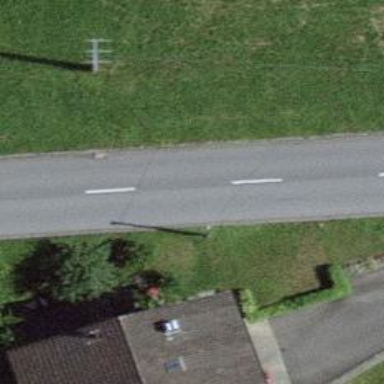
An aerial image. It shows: Minor power line.